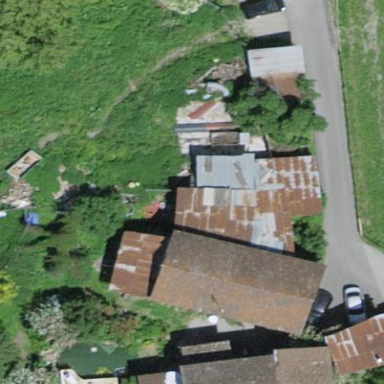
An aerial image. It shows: Shed building.